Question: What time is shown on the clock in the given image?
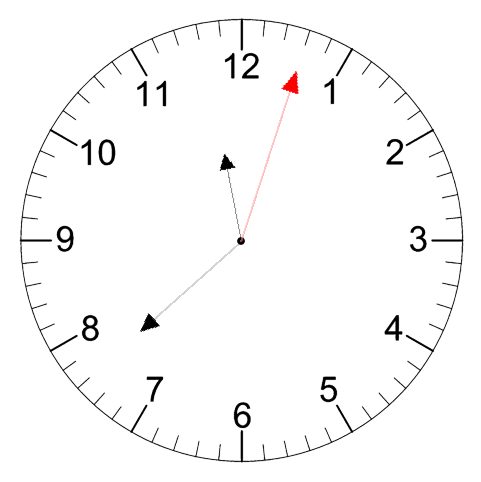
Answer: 11:38:03